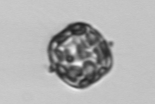
Label: Thalassiosira